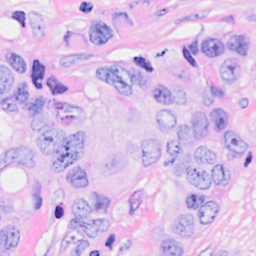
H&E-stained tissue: Breast